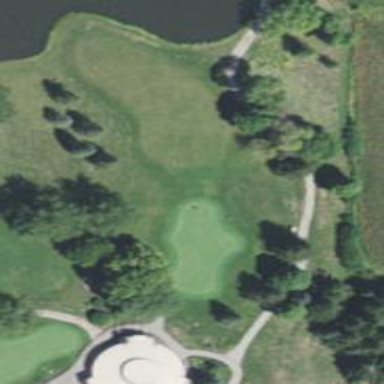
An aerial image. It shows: View of golf hole.